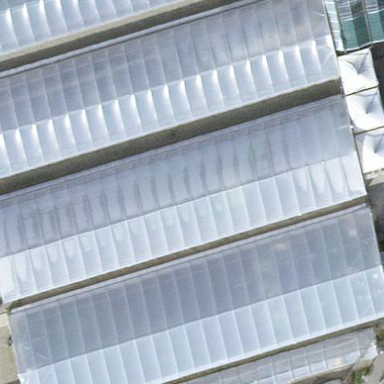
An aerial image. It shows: Greenhouse building designed for botanical or agricultural purposes.